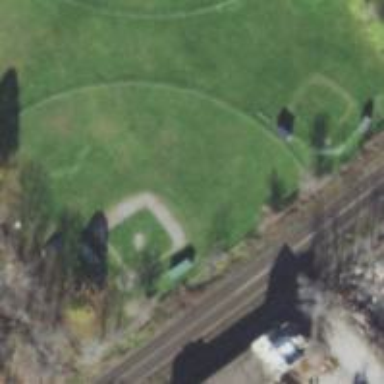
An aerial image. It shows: Tennis court on pitch.